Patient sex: M
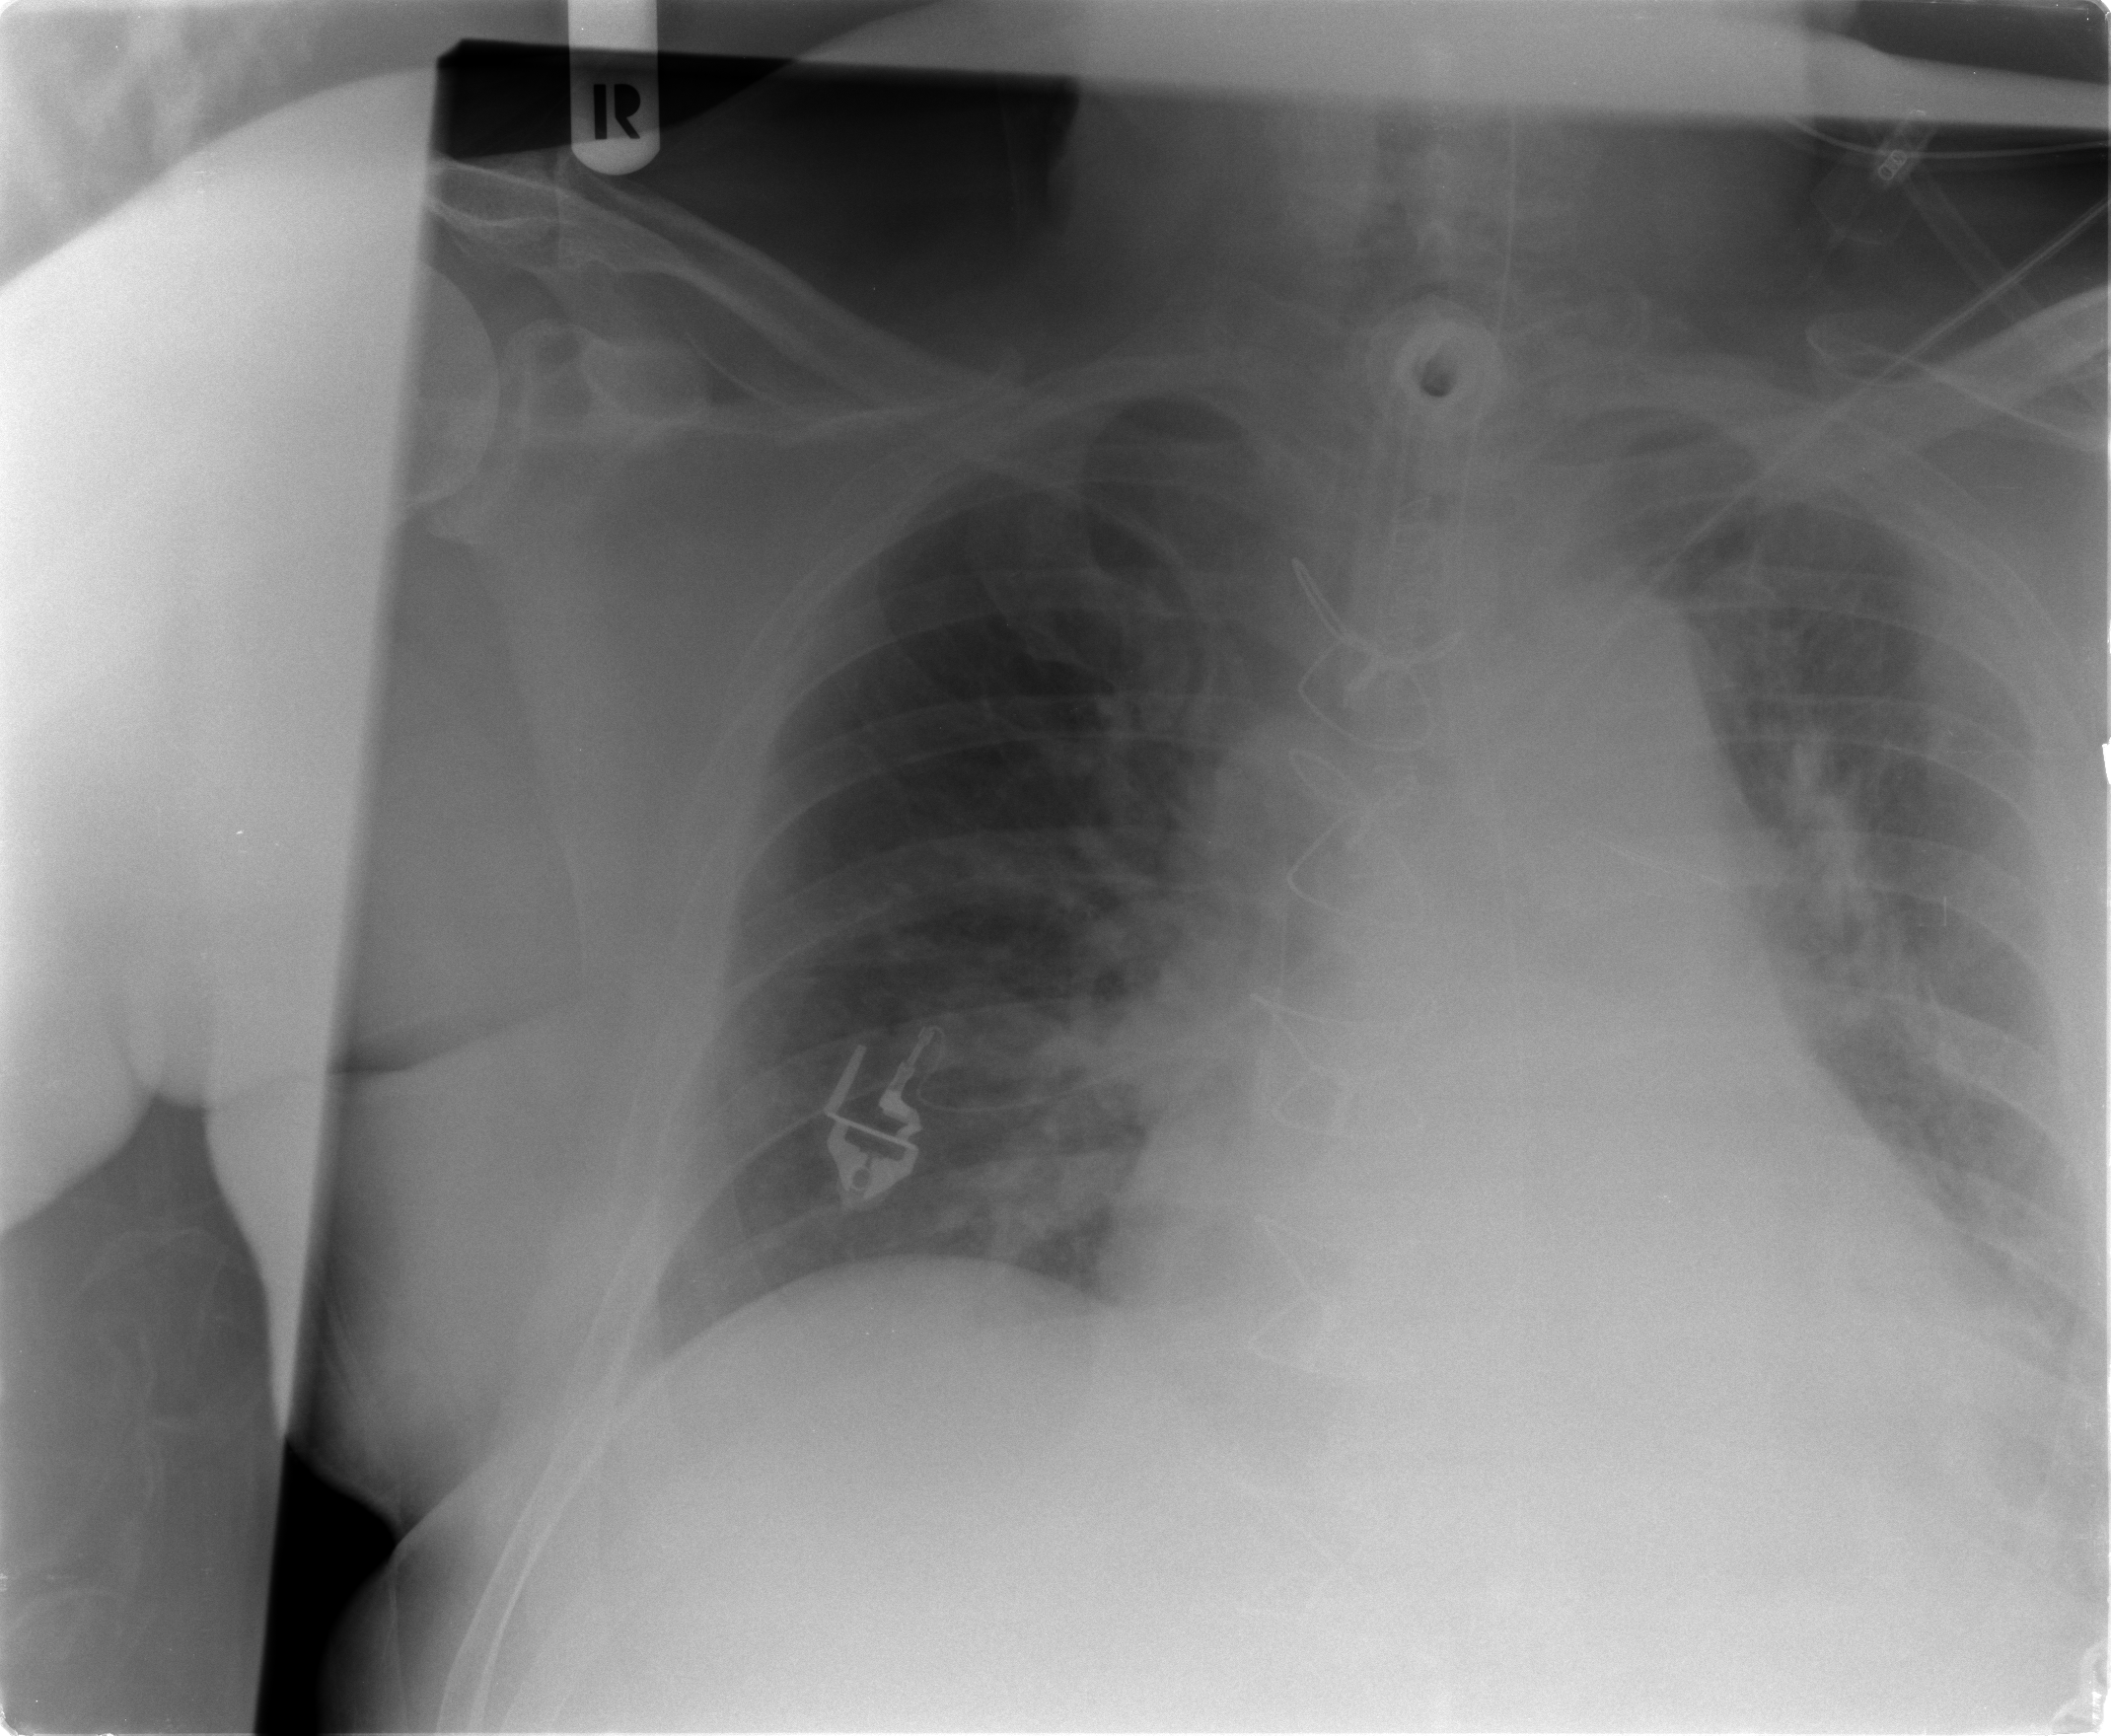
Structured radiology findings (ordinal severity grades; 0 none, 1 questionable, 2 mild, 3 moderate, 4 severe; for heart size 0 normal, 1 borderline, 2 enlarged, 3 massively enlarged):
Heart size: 2
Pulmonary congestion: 2
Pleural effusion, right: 0
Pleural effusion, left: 1
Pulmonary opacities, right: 1
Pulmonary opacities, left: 2
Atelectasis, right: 0
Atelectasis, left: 2